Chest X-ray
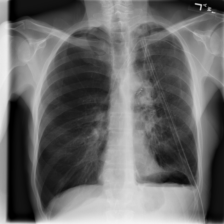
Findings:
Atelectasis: negative
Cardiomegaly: negative
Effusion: negative
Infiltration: negative
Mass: negative
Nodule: negative
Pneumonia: negative
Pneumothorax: positive
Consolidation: negative
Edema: negative
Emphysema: positive
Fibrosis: negative
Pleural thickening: negative
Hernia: negative